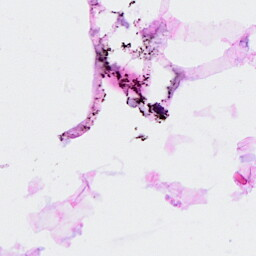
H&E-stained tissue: Breast